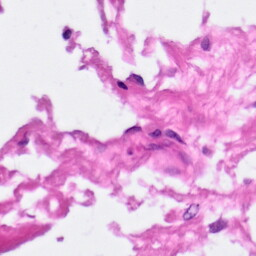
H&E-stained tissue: Pancreatic